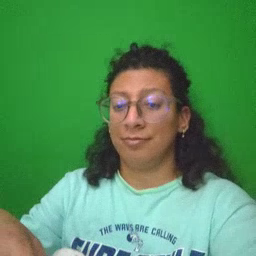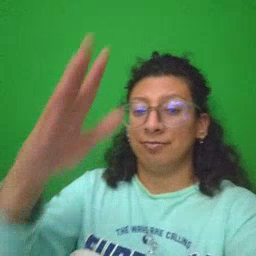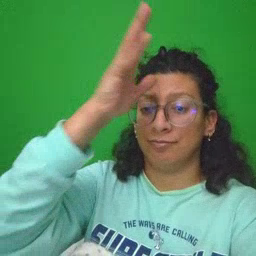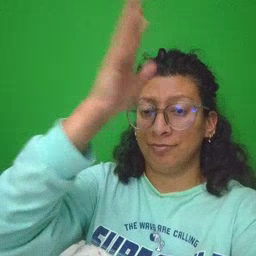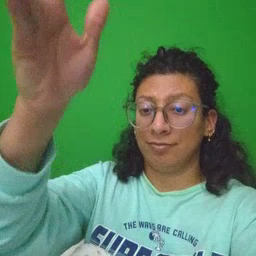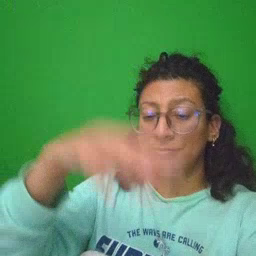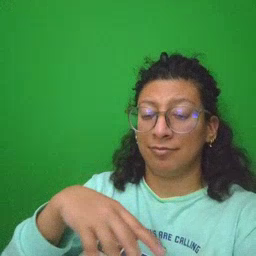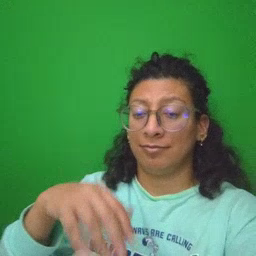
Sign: grandpa